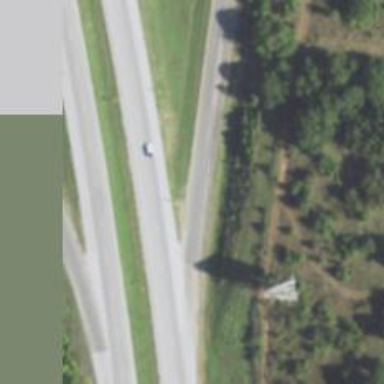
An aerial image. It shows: Trunk link highway.